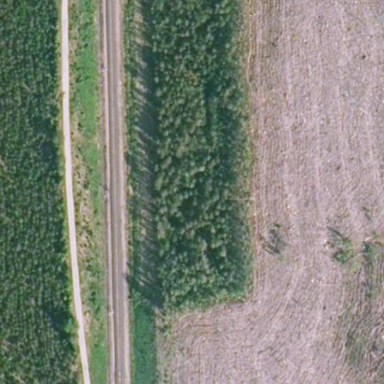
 likely man-made clearing in the landscape."